Interaction volume radius: 10 \u00c5
Interaction volume height: 10 \u00c5
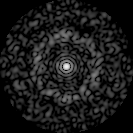
Disorder parameter: 0.8408